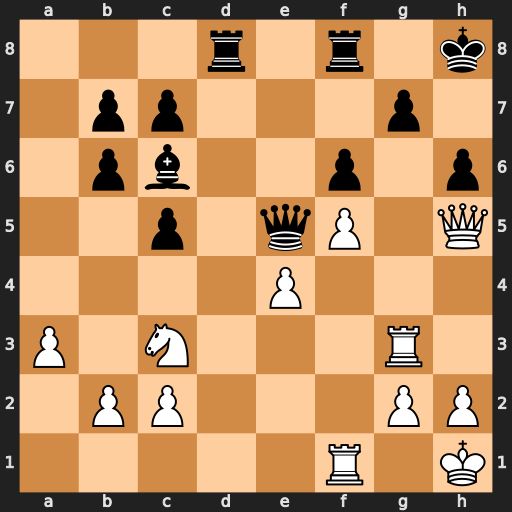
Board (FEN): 3r1r1k/1pp3p1/1pb2p1p/2p1qP1Q/4P3/P1N3R1/1PP3PP/5R1K
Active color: w
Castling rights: -
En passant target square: -
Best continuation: Rxg7 Kxg7 Qg6+ Kh8 Qxh6+ Kg8 Qg6+